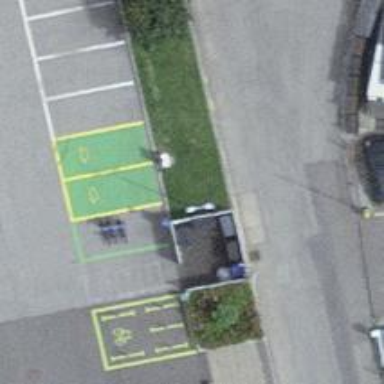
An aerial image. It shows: Charging station.